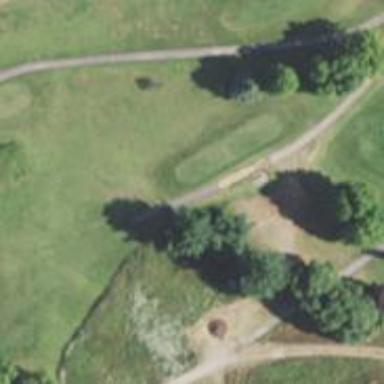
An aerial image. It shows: Service road used as golf cart path.